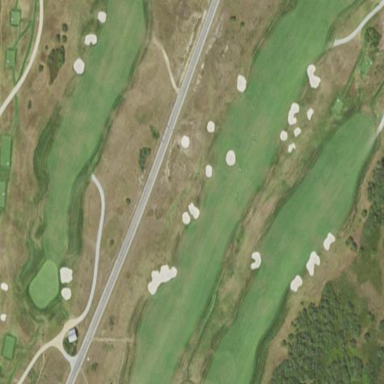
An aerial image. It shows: Golf fairway surrounded by grass.